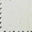
Piece: xx